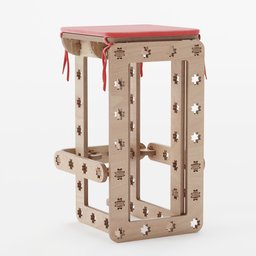
Label: furniture